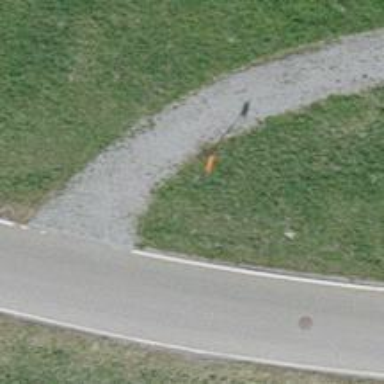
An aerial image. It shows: View of pole with roofed pipeline marker.